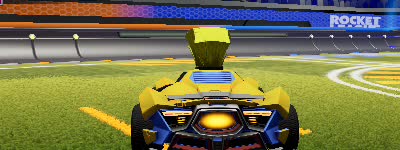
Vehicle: werewolf